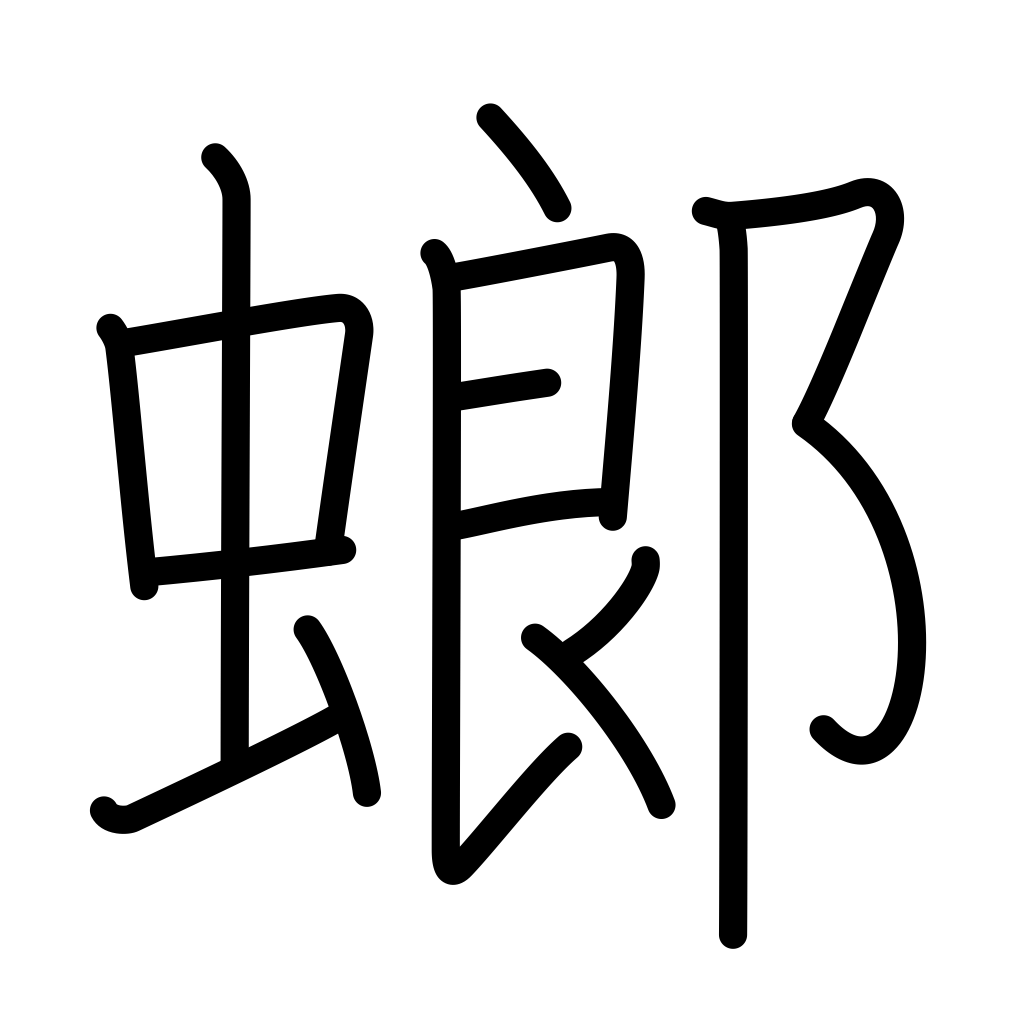
Meaning: mantis